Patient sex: M
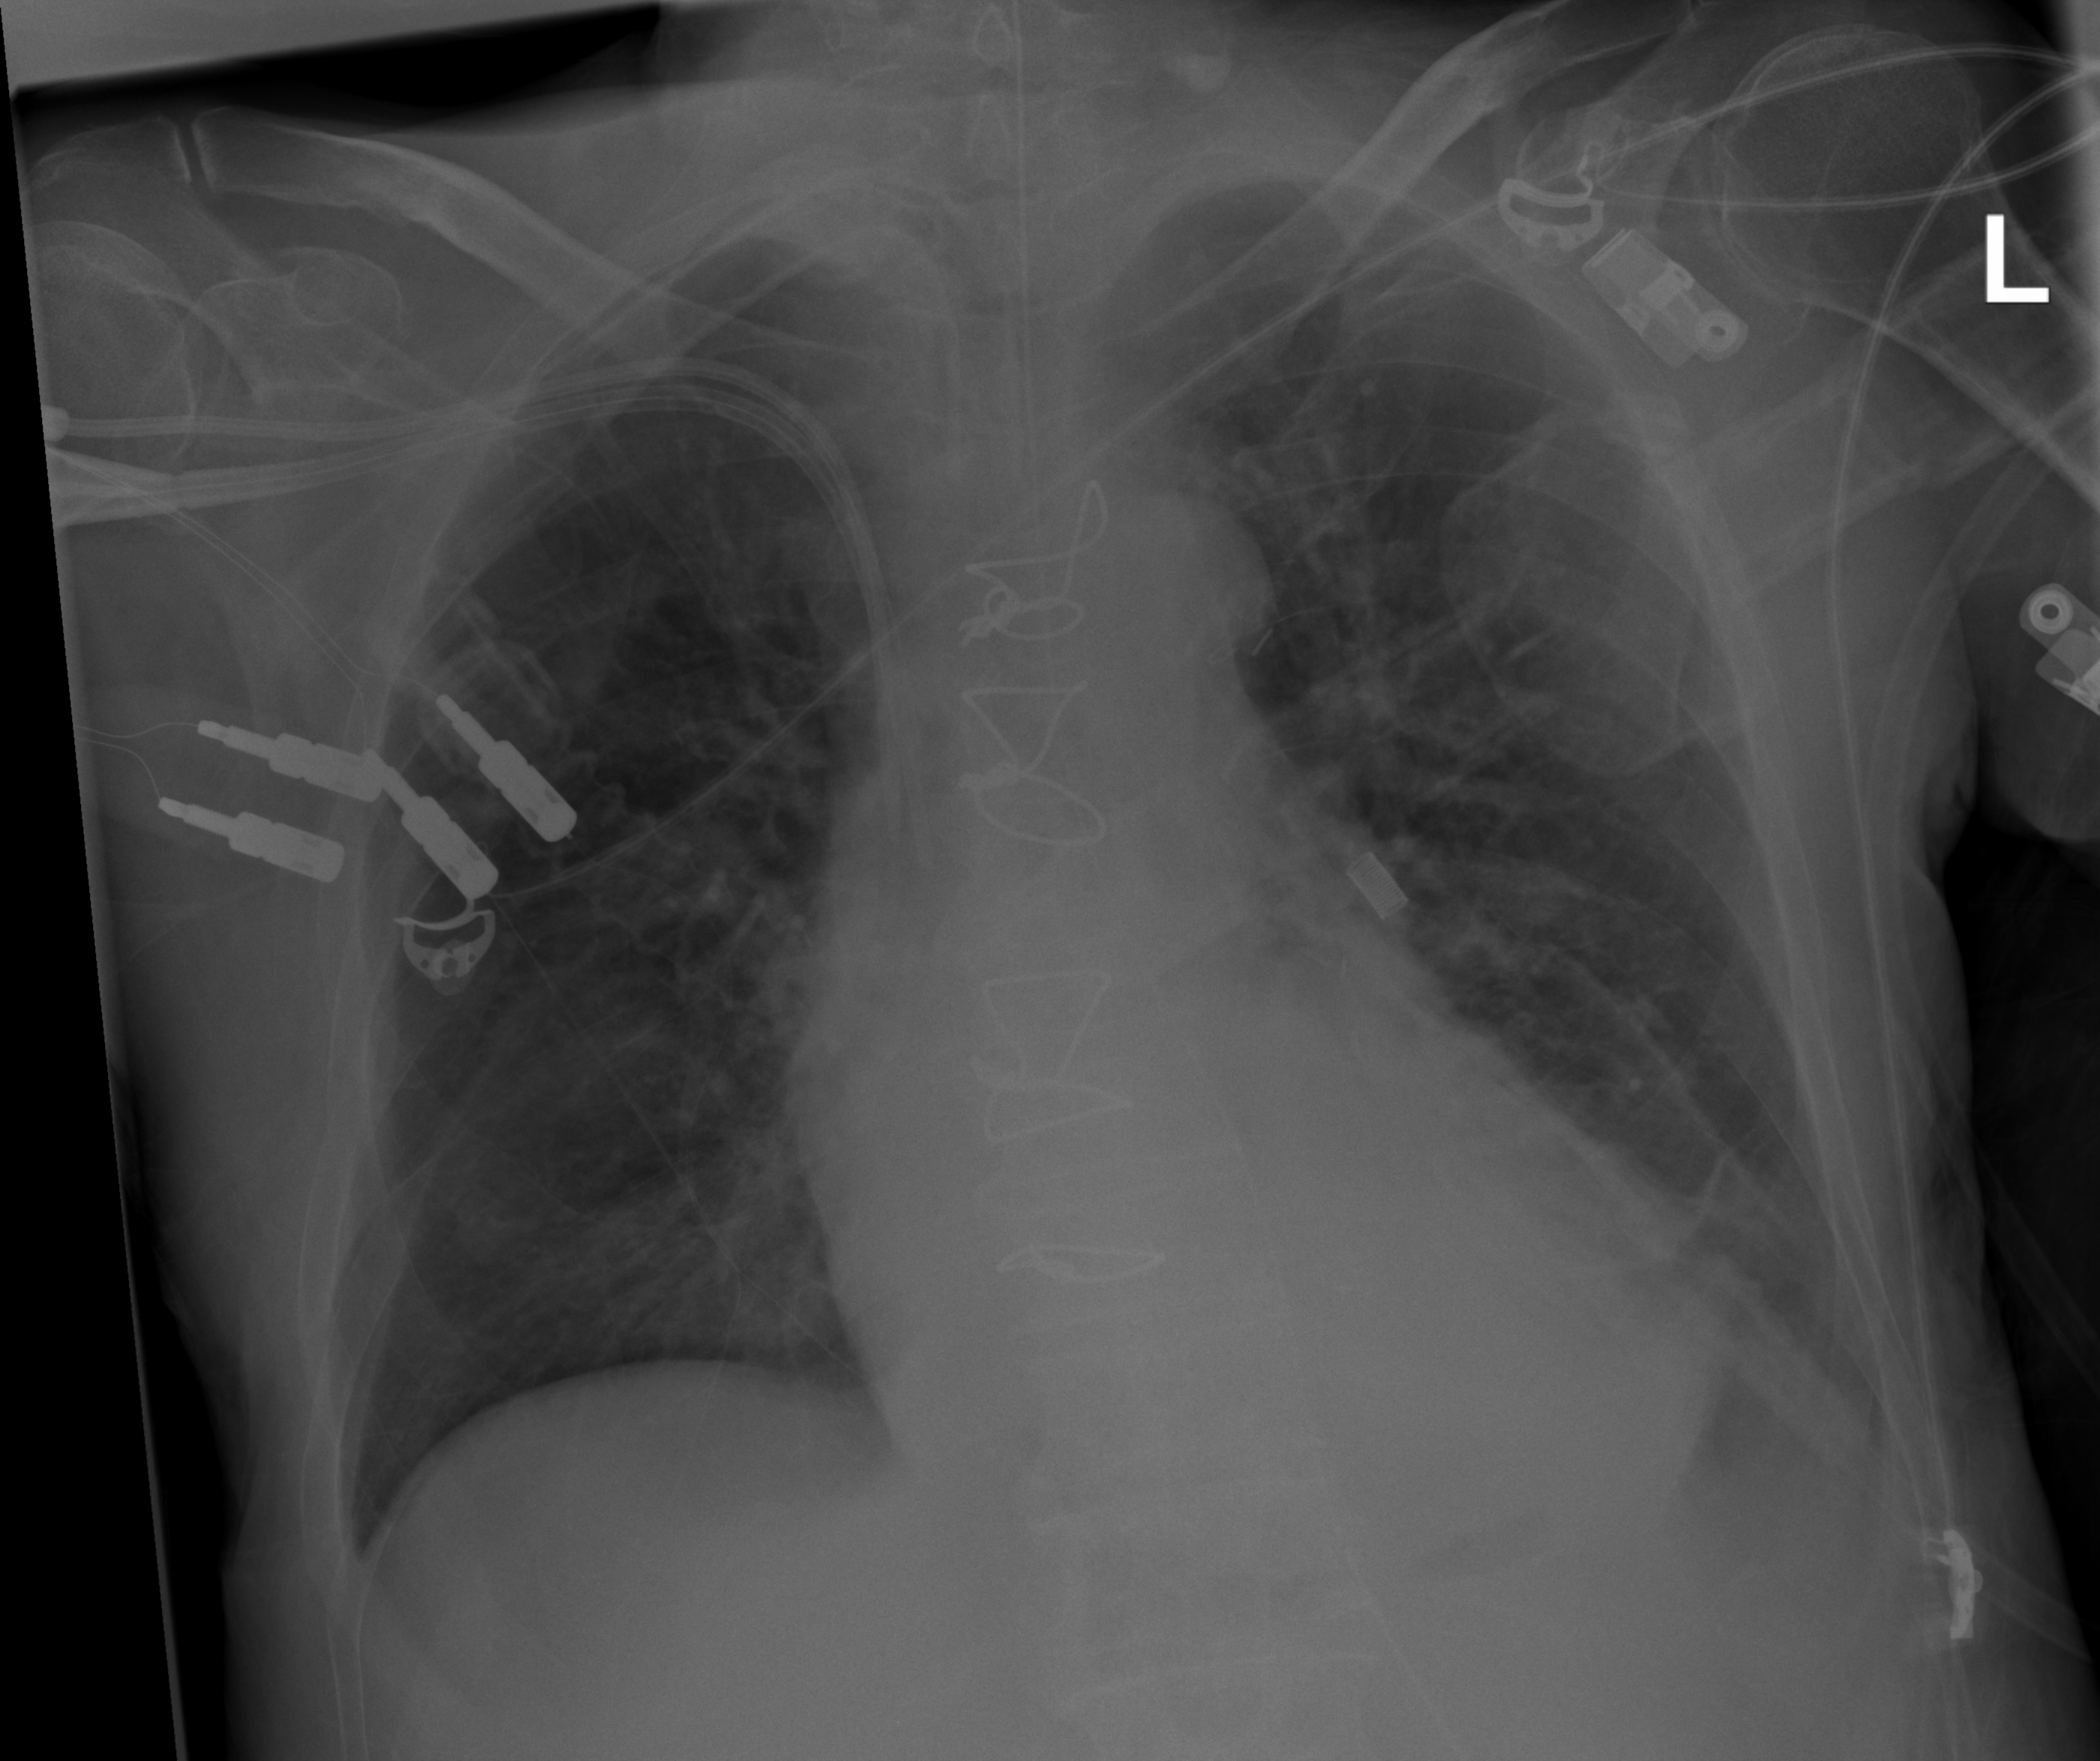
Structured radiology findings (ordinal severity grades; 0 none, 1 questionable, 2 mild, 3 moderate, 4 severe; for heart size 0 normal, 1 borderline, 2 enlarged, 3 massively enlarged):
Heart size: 2
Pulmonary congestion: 2
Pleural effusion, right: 0
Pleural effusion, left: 2
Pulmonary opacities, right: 1
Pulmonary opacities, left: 0
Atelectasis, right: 1
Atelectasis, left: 2